Question: Here is your dumb HTML/CSS question for the day....
I have a div that contains two other divs. The container is set to display: box/-webkit-box/etc to stack the contained divs horizontally. The first contained div is some fixed content, and the second contains a bunch of other little tile divs.
Here's a sample: <URL>
Also a cheesy diagram (please note the -- there is no width set on any of the div containers):

My problem is the second contained div takes the width of the parent, so it's always stretching outside the browser. I want the two divs to be contained inside the container. Everything needs to be dynamic so when the browser resizes the content adjusts correctly. I can't put a fixed size on the container or the second div.
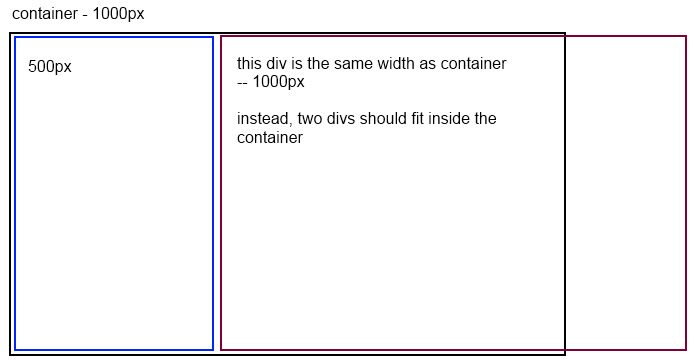
Answer: If you are not required to use display: box, try using the older float method: <URL>